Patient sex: M
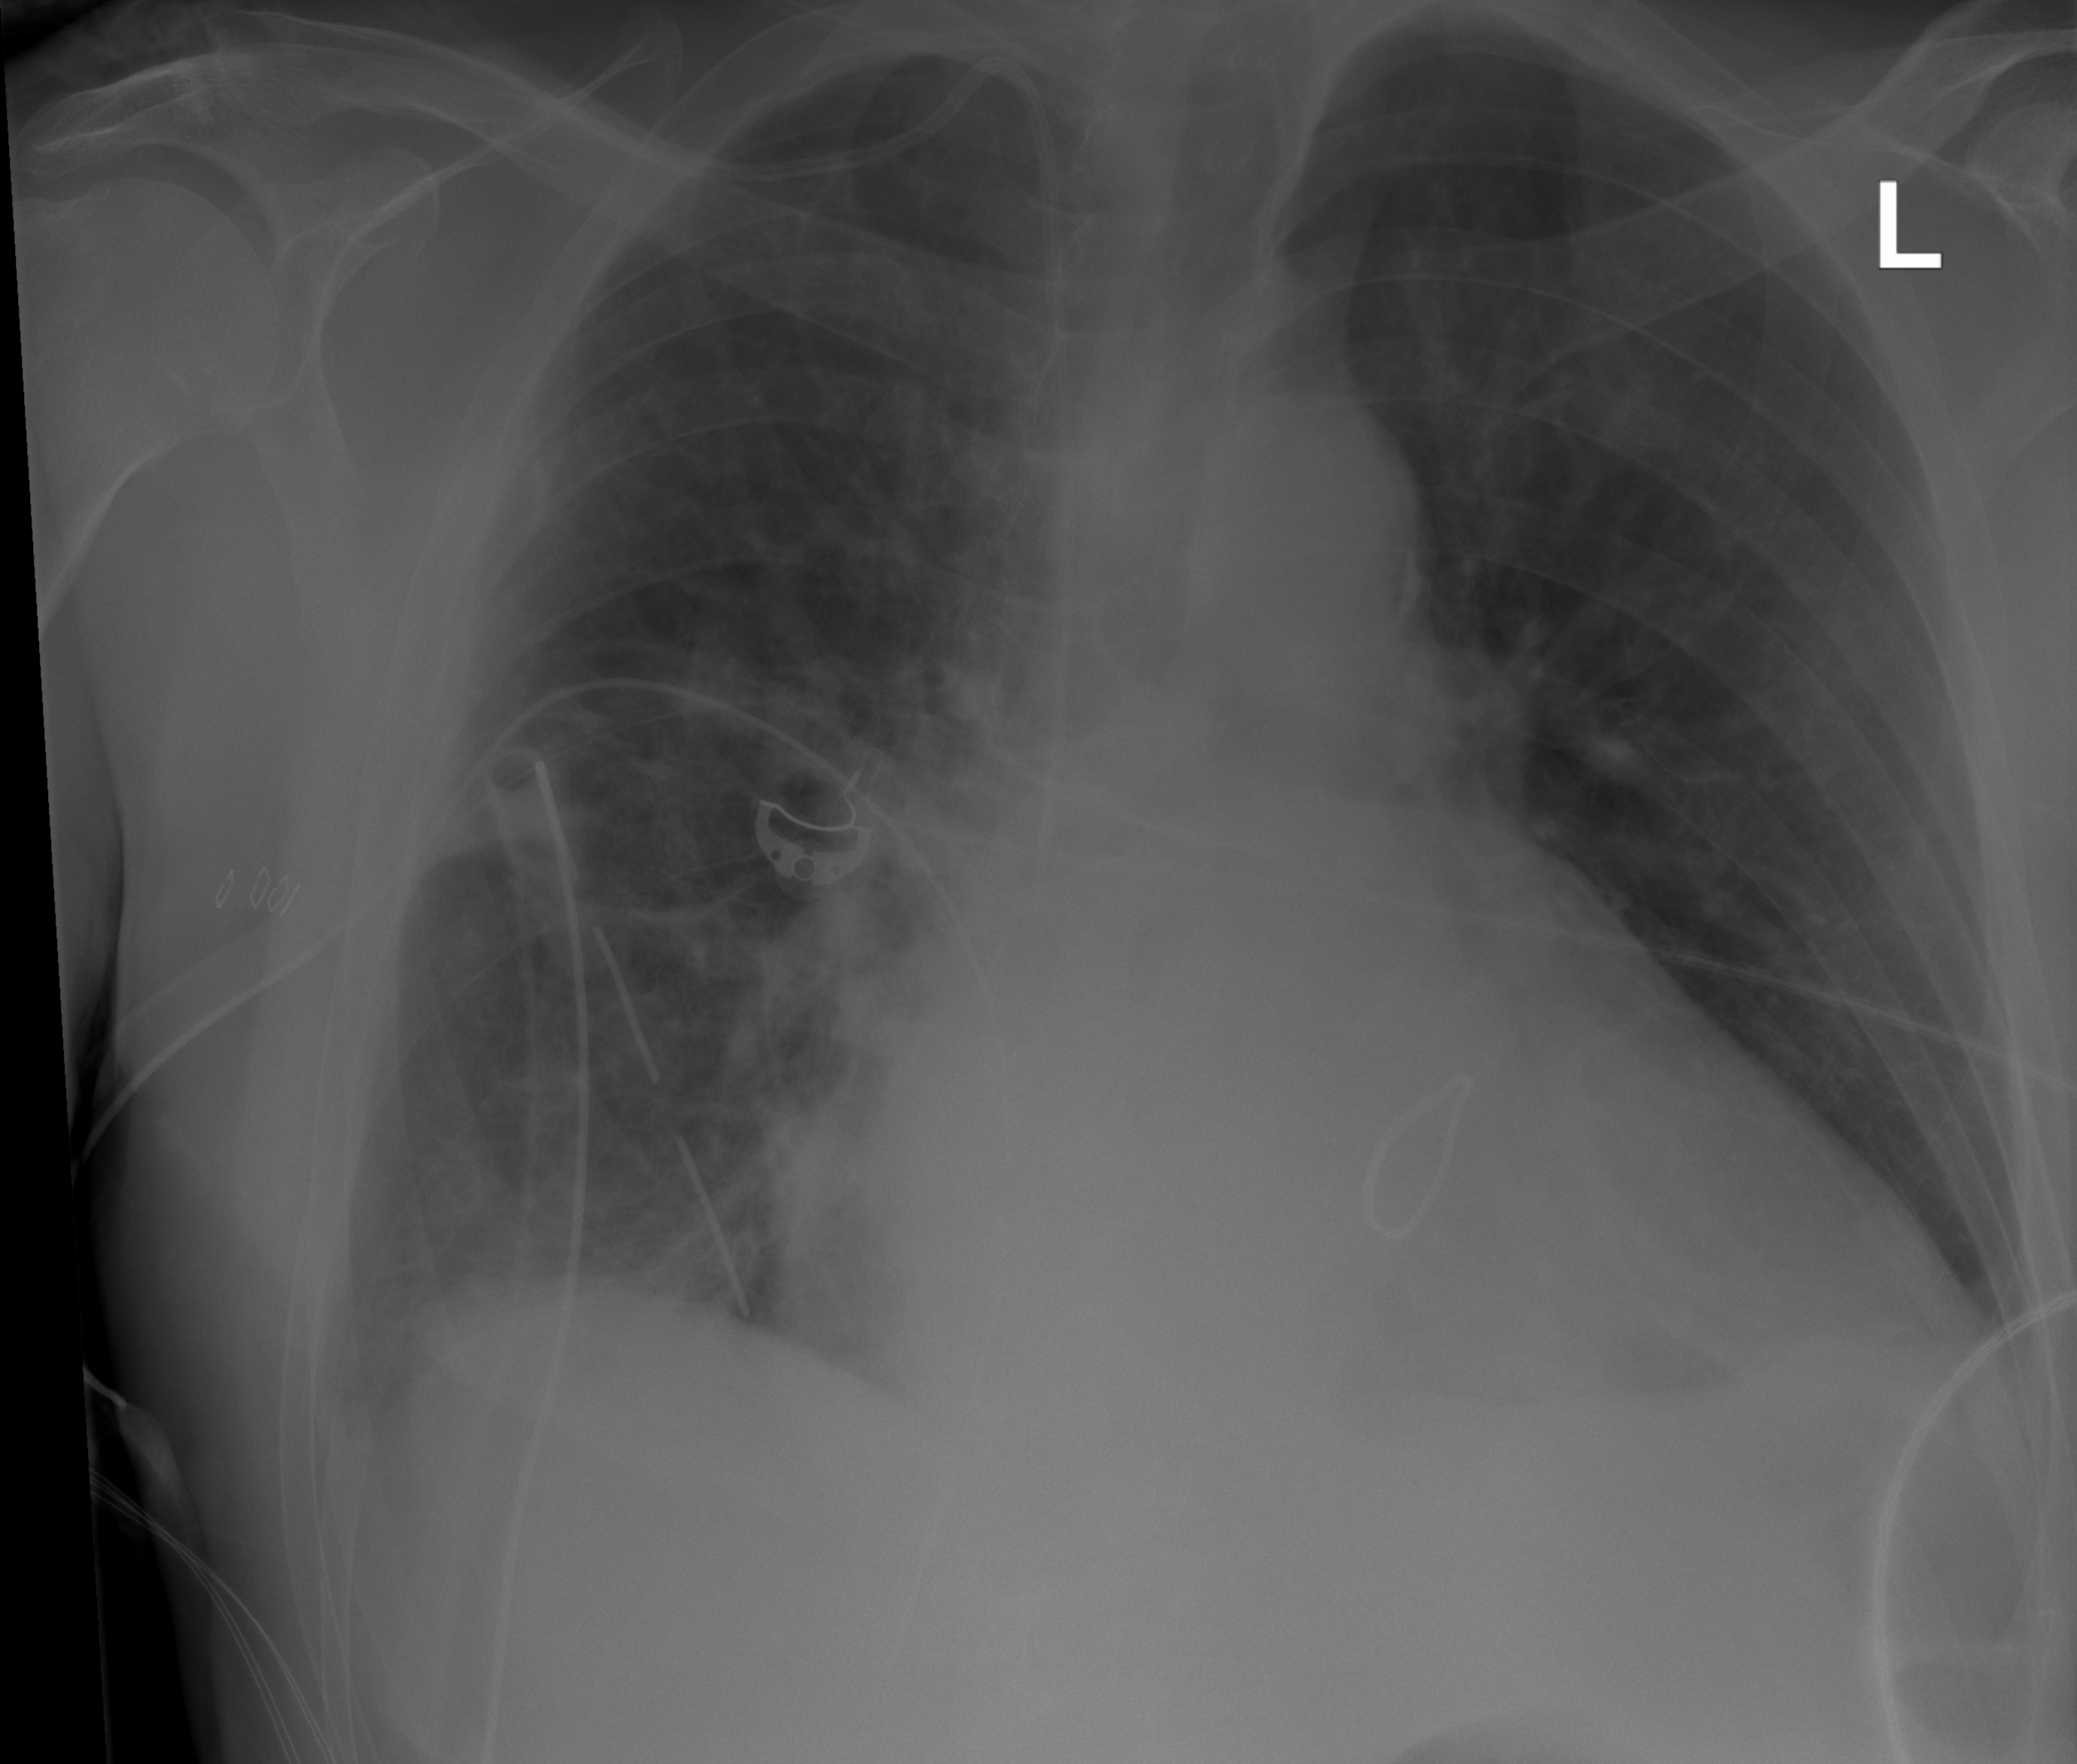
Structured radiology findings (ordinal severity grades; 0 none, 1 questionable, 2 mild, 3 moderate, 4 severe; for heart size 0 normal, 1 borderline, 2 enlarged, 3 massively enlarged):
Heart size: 2
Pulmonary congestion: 1
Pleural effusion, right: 1
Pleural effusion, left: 2
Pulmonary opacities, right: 2
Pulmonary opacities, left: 0
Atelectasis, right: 2
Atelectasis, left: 2